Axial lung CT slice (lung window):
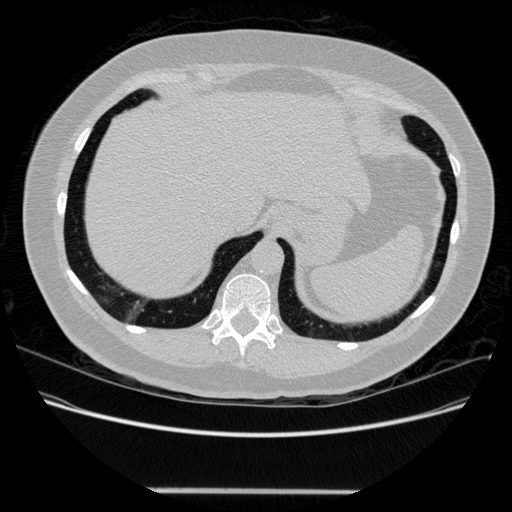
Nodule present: no